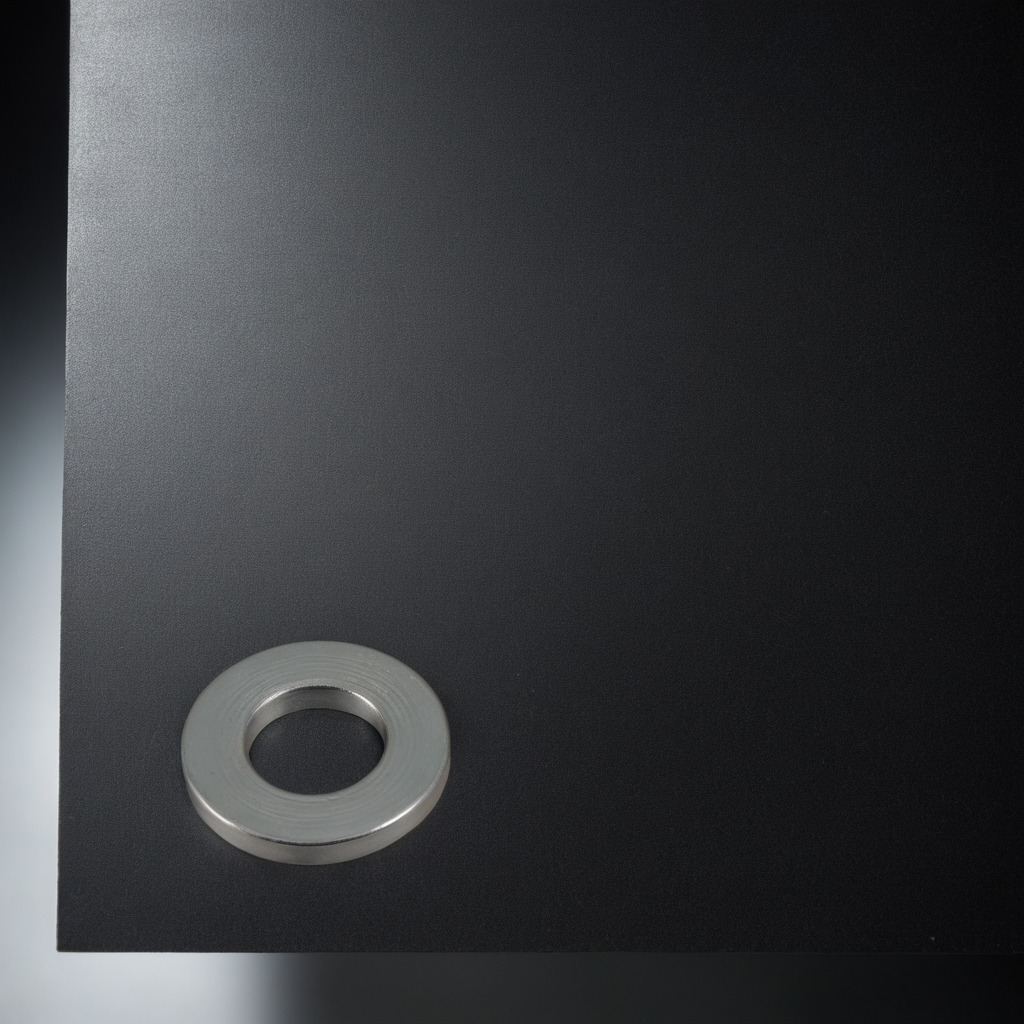
A flat metal washer lies on the clean granite tabletop.